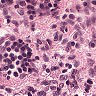
Metastatic tissue present: no